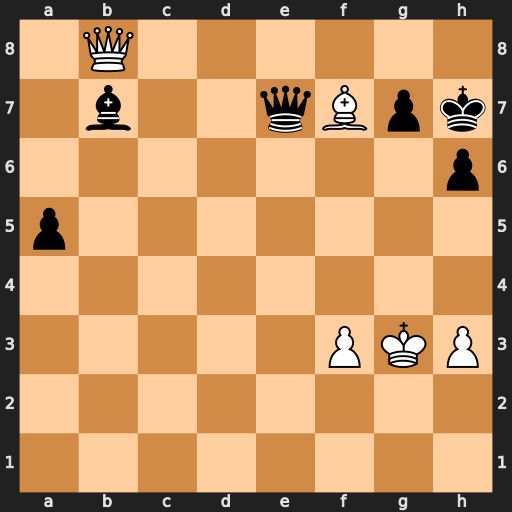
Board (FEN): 1Q6/1b2qBpk/7p/p7/8/5PKP/8/8
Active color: w
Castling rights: -
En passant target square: -
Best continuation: Qg8#